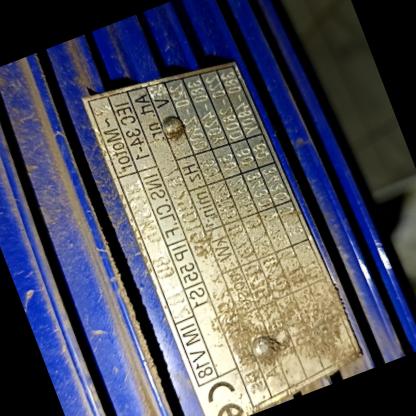
Klasa: tabliczka-znamionowa